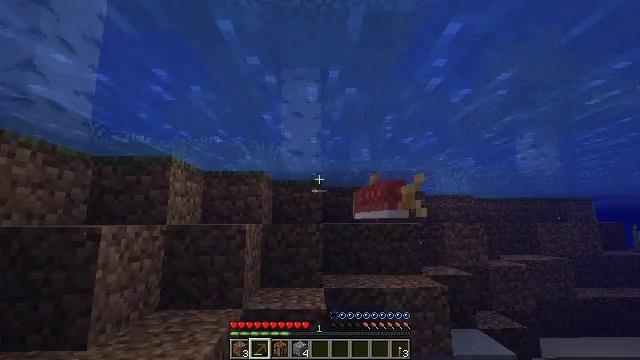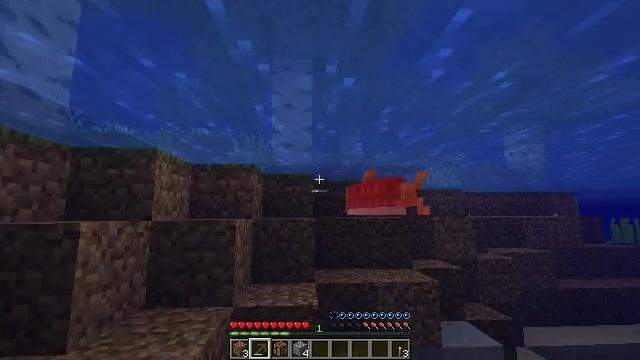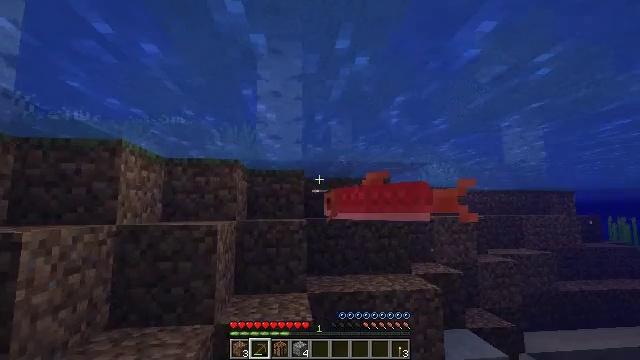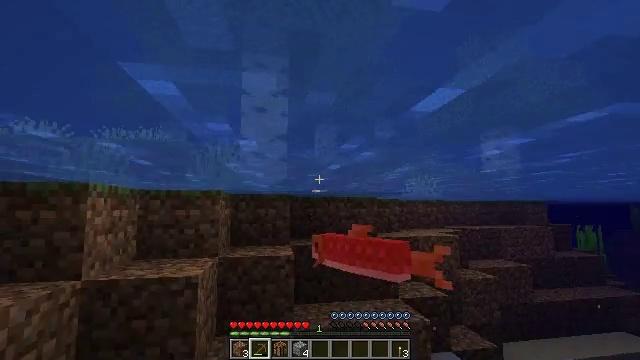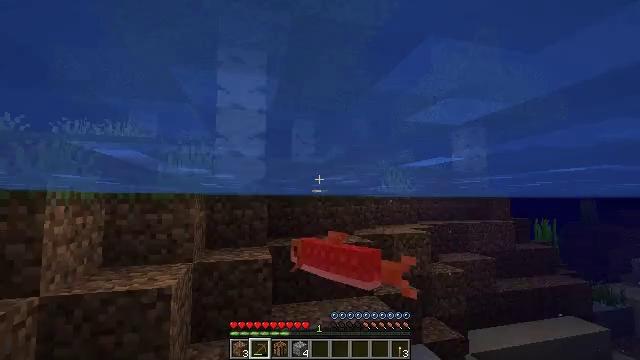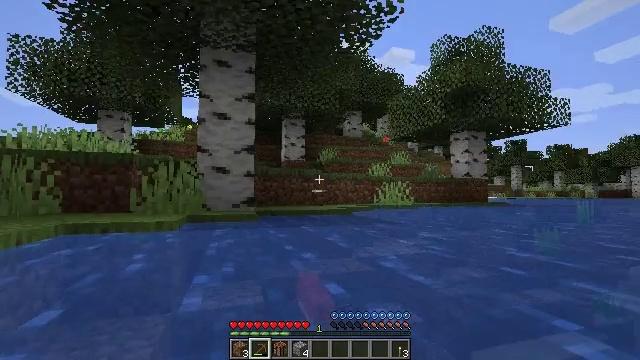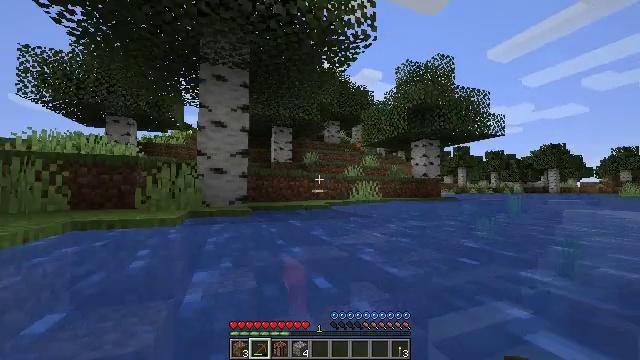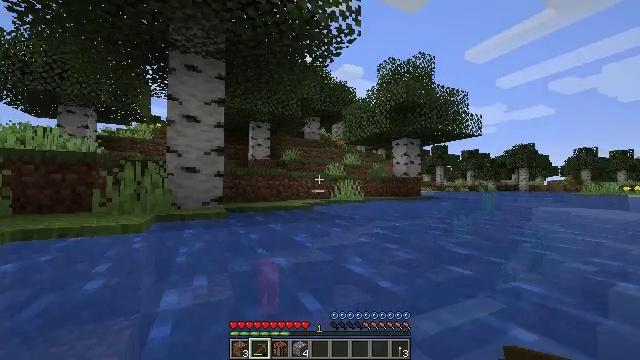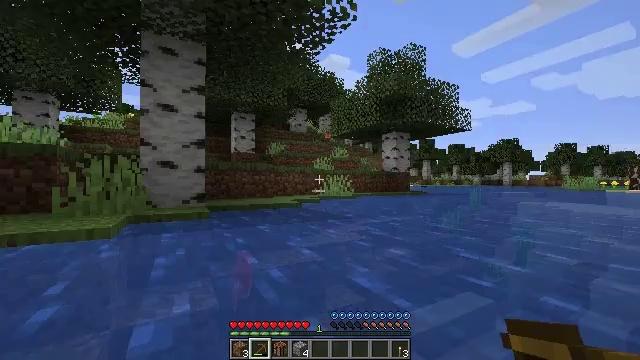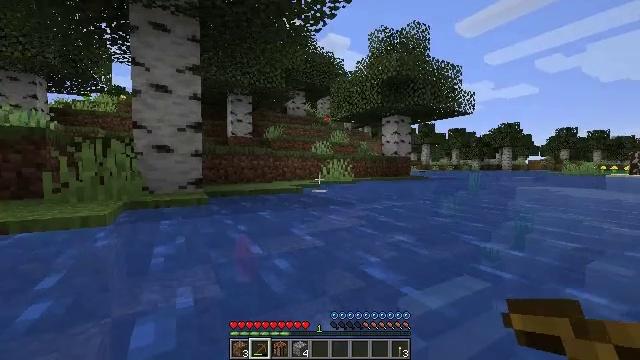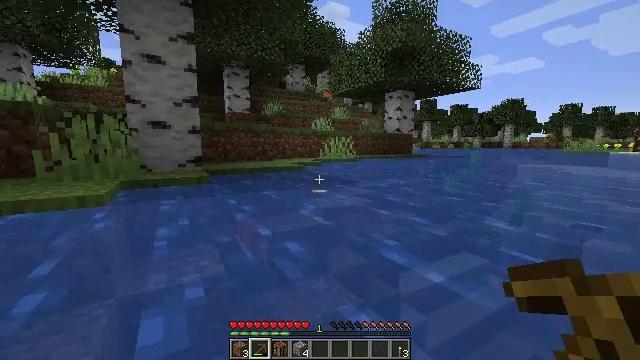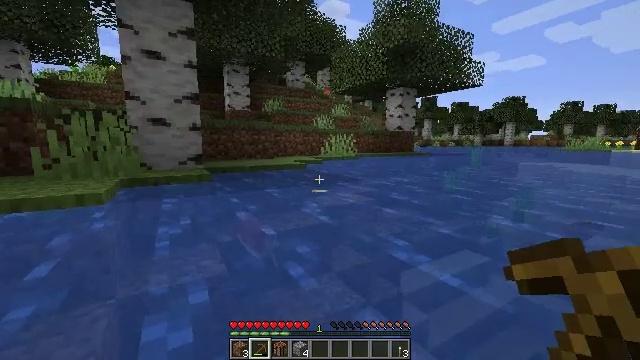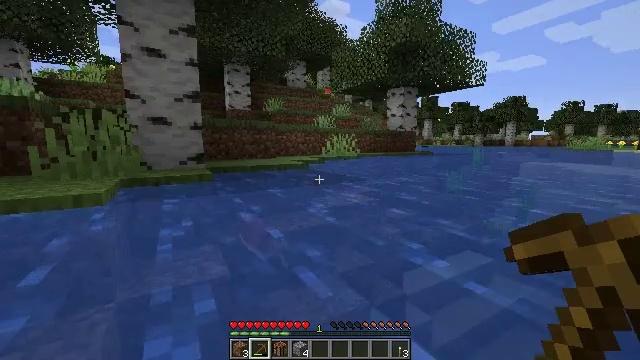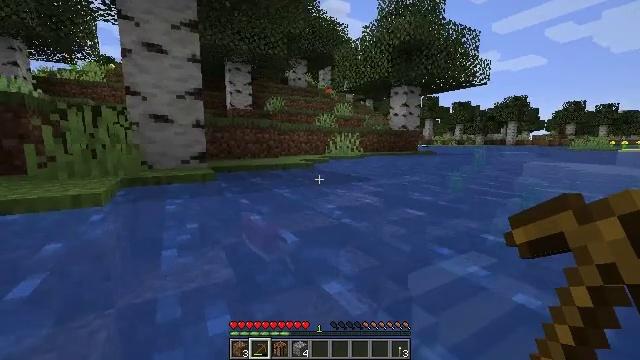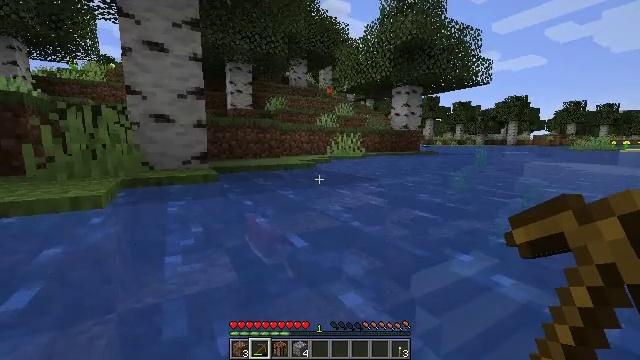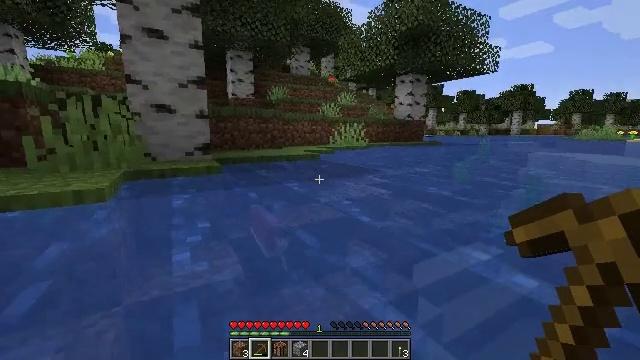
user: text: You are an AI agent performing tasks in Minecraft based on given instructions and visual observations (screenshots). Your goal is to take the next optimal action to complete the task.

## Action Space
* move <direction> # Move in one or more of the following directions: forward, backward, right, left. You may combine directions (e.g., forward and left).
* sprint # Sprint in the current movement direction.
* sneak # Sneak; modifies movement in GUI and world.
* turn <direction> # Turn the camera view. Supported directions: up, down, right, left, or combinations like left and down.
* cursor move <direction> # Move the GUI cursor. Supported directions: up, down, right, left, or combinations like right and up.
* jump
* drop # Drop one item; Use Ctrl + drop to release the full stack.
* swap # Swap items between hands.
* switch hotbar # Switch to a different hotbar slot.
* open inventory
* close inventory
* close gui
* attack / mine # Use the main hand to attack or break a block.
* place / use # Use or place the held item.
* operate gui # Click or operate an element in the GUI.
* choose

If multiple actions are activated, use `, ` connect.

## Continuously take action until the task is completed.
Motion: motion action
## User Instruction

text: Fish and kill the salmon.
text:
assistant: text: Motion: move forward, sprint, turn right and down
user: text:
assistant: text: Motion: move forward, sprint, turn right and down
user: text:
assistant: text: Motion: move forward, sprint, turn right
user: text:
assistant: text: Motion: move forward, sprint, turn right and down
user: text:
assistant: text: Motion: move forward, sprint, turn right
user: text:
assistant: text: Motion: move forward, sprint, turn right
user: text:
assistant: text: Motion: move forward, sprint, turn right
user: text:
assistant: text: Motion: move forward and move left, sprint, turn right and down
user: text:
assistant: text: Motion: move forward and move left, sprint, turn down
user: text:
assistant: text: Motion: move forward and move left, sprint, turn down
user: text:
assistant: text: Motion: move forward and move left, sprint
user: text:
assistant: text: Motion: move forward and move left, sprint
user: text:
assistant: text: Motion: move forward and move left, sprint
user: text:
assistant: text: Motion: move forward and move left, sprint, jump
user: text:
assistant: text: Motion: move forward and move left, sprint, turn down, jump
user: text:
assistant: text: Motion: move forward and move left, sprint, turn down, jump
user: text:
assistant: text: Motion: move forward and move left, sprint, turn down, jump
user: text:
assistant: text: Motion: move forward and move left, sprint, turn down, jump
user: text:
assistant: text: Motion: move forward and move left, sprint, turn down, jump
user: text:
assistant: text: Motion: move forward and move left, sprint, jump
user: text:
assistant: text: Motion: move forward and move left, sprint
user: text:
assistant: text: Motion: move forward, sprint
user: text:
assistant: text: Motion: move forward, sprint
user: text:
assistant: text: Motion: move forward, sprint
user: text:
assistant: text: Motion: move forward, sprint
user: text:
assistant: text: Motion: move forward, sprint
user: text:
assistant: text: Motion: move forward, sprint
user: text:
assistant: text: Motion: move forward, turn right and down
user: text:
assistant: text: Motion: move forward
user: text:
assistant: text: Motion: move forward, attack / mine